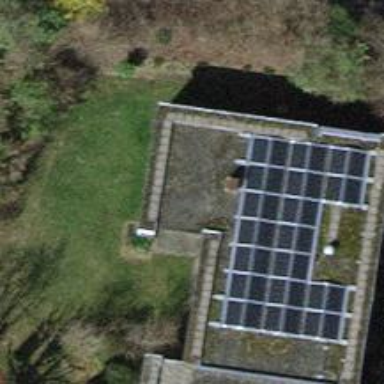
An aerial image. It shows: Terrace building with flat roof.